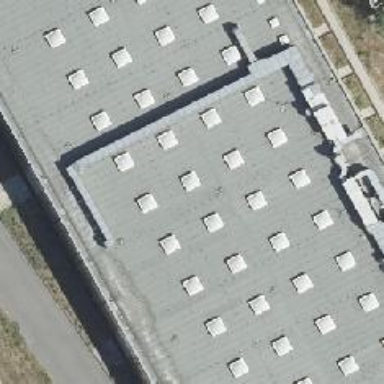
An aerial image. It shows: Building with flat roof.